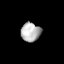
Tissue: skin
Cell type: Epithelial cells
Senescence score: 0.7518
Nuclear area (px): 363
Mean DAPI intensity: 179.612